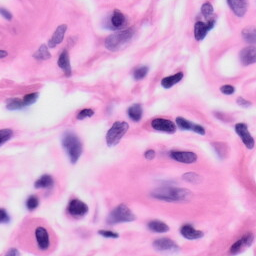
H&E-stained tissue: Skin